Question: After getting a good start here: <URL> , I now have some further questions and issues to hammer out.
Here is the jQuery Code:
'''
// Google-Calendar-Style pop-outs
$(function() {
$(".inner").each(function() {
var inner = $(this);
var popout = inner.clone().removeClass("inner");
popout.dialog({
autoOpen: false,
draggable: false,
resizable: false,
width: 150
});
var plusMore = $("<div><a href='#' onmouseover='this.style.cursor='pointer''>See More...</a></div>");
plusMore.insertBefore(inner.find("> div:eq(1)"));
plusMore.click(function() {
var pos = inner.offset();
popout.dialog("option", {
position: [pos.left - 6, pos.top - 4]
}).dialog("open");
});
});
});
'''
Here is the CSS related to this:
'''
<style type="text/css">
.outer {
height: 45px;
overflow: hidden;
}
.inner > h1 {
margin: 0;
font-size: 1em;
}
.ui-widget.ui-dialog {
font-size: 1em;
font-family: inherit;
padding: 2px 5px;
}
.ui-dialog div.ui-dialog-titlebar {
padding: 0;
background: transparent none;
border-width: 0;
}
.ui-dialog div.ui-dialog-content {
padding: 0;
}
</style>
'''
Here is the HTML (note, I actually use Smarty to loop some arrays here, but this is the base... the inner most '<div>' is repeated with each loop (user) (so there is one 'outer' and one 'inner', per cell):
'''
<div class="outer">
<div class="inner">
<div>
<a href=Tenant.php" style="text-decoration:none">{$tenant.firstName} {$tenant.lastName}</a><br>
&nbsp;&nbsp;&nbsp;<a href="Message.php">Send Message</a><br>
</div>
</div>
</div>
'''
Here is a screenshot with two problems I'd like to fix.
1. When I scroll down the page (even one tiny bit), and then click "see more..." - the pop up is not in the correct location. As seen in the image below, it should have been over the very first row/box - but instead it dropped down a lot lower. Don't be fooled and think it ended up aligned to box #4 - that is just a coincidence, because even the last entry in the table will have the box the same amount lower on the screen - and NOT aligned. There is NO issue if my scroll bar is at the very top of the page.
2. I would like to get rid of the space for the top title. I just want the list of users and links to begin at the top - on the same row as the pop-up box's "X."

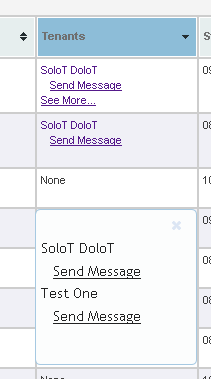
Answer: jQueryUI positions dialogs relative to the viewport instead of the document, so you need to account for the scroll in your calculation. Use '$(document).scrollTop()':
'''
popout.dialog("option", {
position: [
pos.left - 6 - $(document).scrollLeft(),
pos.top - 4 - $(document).scrollTop()
]
});
'''